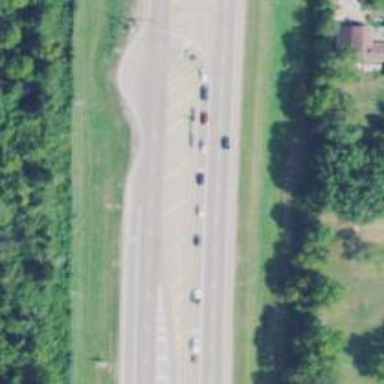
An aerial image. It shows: This image shows trunk highway that functions as expressway.